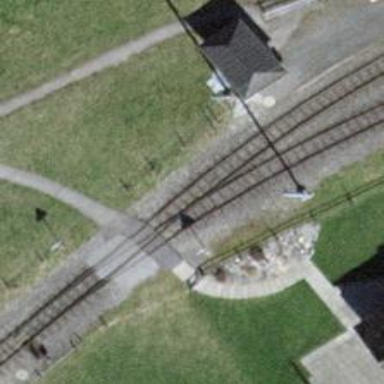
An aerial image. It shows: Railway level crossing.